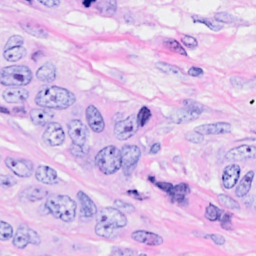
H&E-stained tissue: Breast